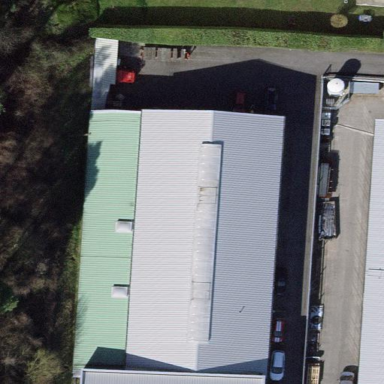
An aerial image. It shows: Industrial building.